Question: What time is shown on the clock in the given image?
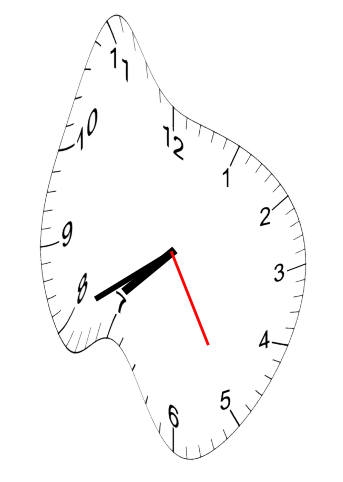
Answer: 07:40:25